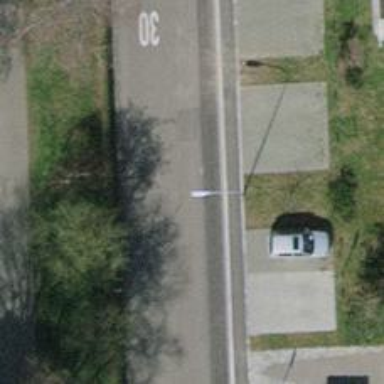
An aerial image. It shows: Pole serving as support.